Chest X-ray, AP view. Patient: 62 years old, sex F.
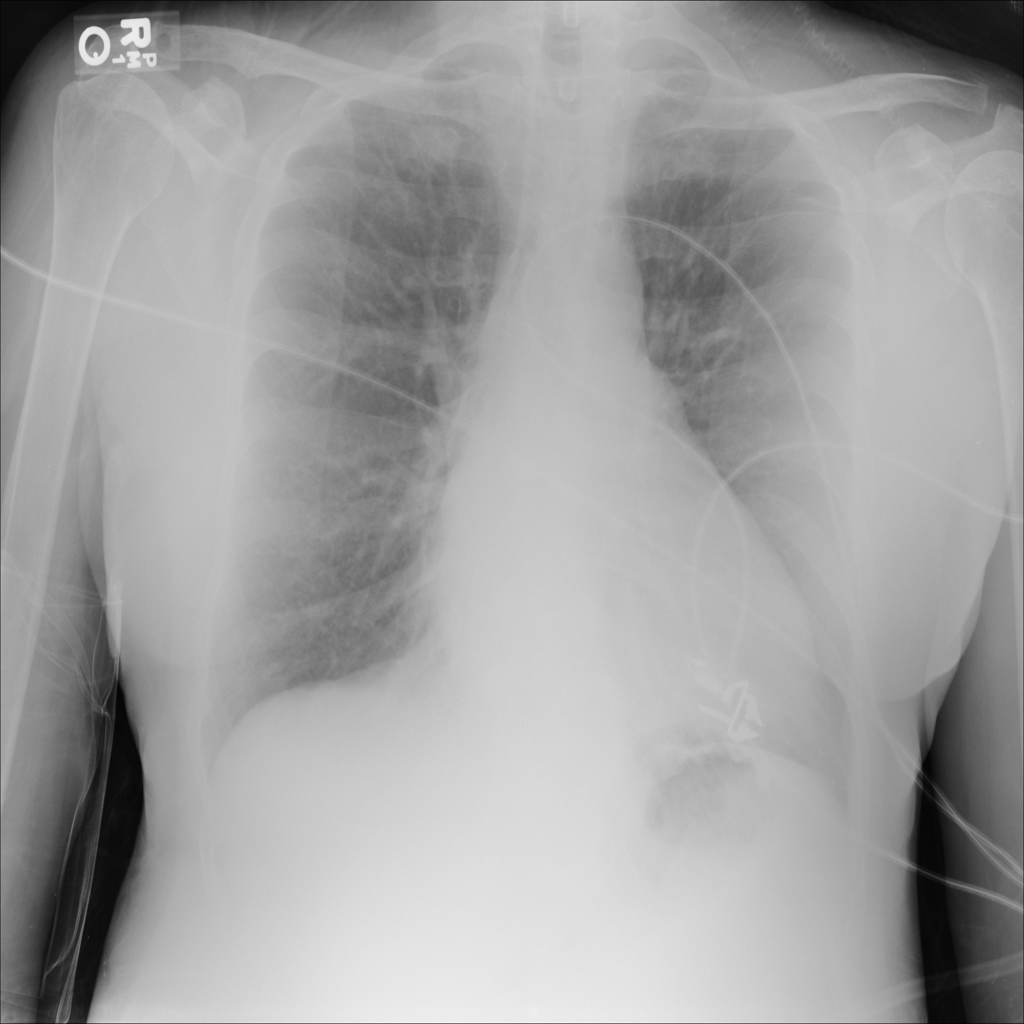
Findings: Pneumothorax